Interaction volume radius: 5 \u00c5
Interaction volume height: 25 \u00c5
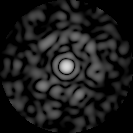
Disorder parameter: 0.8467